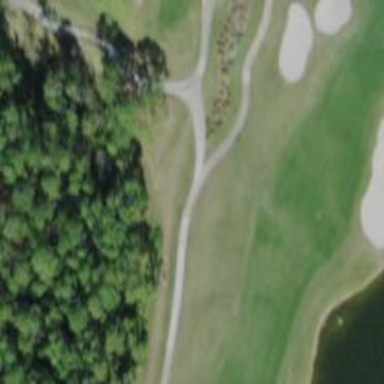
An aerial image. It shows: Service road with grade1 track surface. It resembles golf cart path.